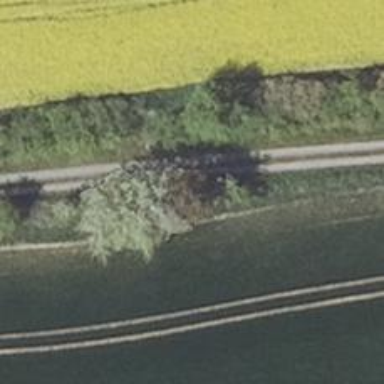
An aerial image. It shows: Row of deciduous broadleaved trees.